Field crop: maize
Growth stage: 2
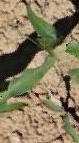
Species: maize